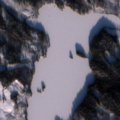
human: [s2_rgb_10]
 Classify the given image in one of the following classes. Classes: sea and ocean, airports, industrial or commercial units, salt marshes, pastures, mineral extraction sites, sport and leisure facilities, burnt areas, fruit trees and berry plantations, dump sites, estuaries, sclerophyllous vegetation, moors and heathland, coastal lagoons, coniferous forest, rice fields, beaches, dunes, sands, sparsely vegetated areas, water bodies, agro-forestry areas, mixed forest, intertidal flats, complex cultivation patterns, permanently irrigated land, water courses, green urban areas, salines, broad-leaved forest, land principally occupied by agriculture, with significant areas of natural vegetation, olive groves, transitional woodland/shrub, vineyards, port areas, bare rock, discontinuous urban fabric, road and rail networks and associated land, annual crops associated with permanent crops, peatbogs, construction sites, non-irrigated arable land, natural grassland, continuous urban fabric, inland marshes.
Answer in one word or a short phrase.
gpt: land principally occupied by agriculture, with significant areas of natural vegetation, coniferous forest, mixed forest, transitional woodland/shrub, water bodies